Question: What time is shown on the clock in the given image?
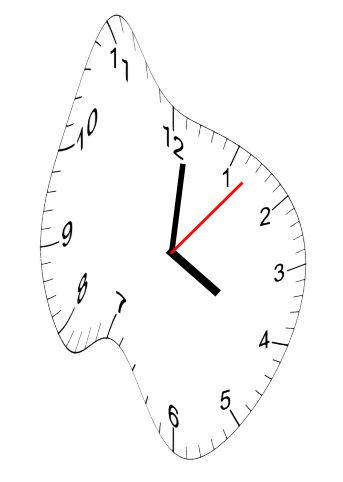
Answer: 04:01:07